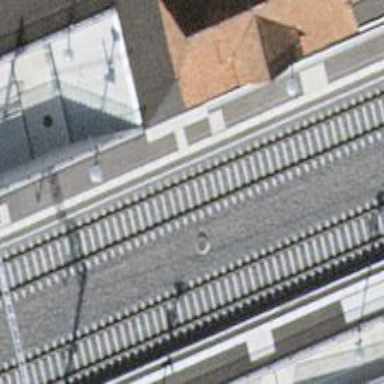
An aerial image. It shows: Stop position for public transport at railway stop.